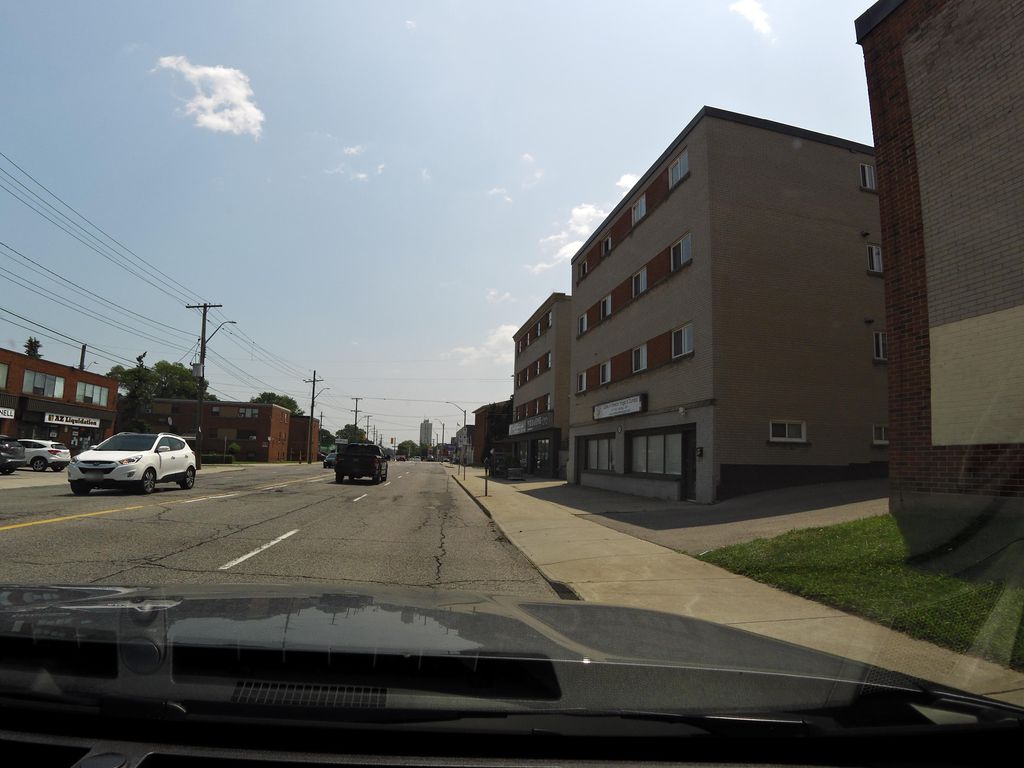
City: hamilton